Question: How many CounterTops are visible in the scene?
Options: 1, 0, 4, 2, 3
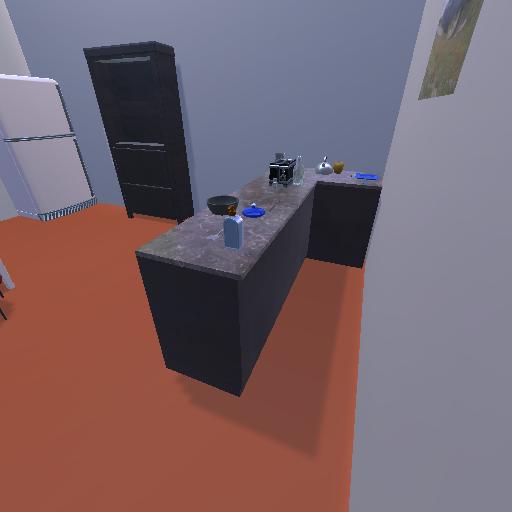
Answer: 1